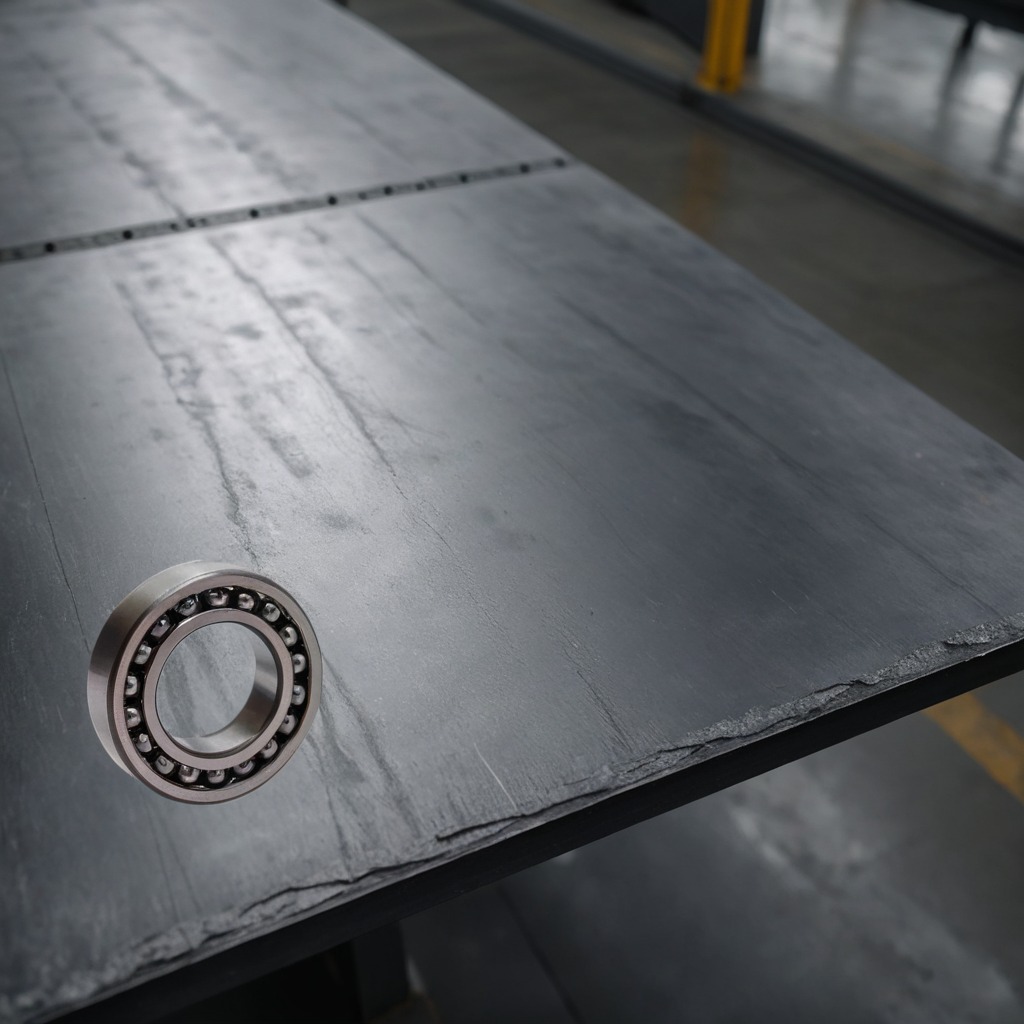
A metal ball bearing is lying on the cold steel table in a mining workshop.